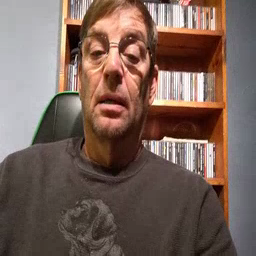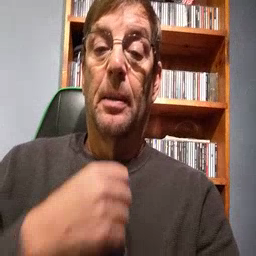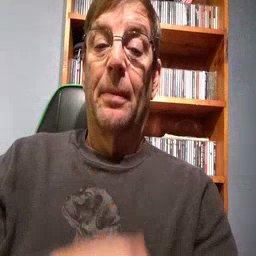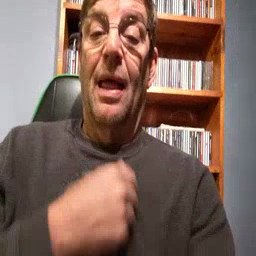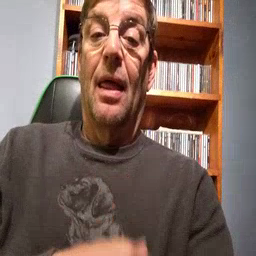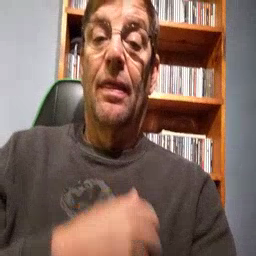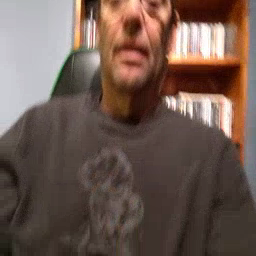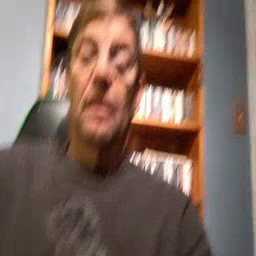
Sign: bath